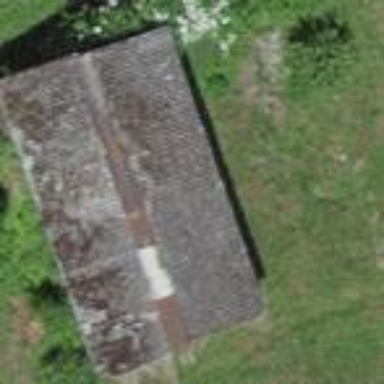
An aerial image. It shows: Rural barn.